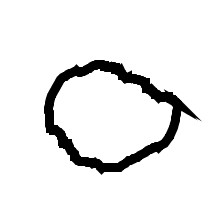
Shape: circle